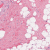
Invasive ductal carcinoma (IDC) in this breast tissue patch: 0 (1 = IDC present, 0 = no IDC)